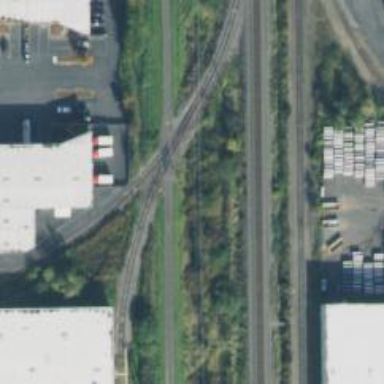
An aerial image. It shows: Railway crossing.